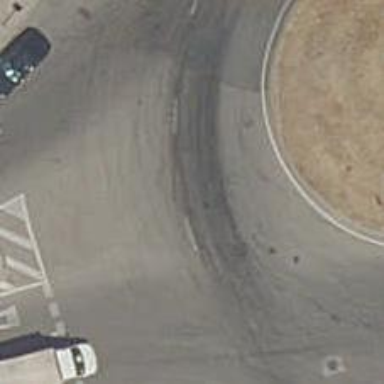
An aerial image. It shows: Roundabout on residential road.